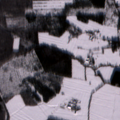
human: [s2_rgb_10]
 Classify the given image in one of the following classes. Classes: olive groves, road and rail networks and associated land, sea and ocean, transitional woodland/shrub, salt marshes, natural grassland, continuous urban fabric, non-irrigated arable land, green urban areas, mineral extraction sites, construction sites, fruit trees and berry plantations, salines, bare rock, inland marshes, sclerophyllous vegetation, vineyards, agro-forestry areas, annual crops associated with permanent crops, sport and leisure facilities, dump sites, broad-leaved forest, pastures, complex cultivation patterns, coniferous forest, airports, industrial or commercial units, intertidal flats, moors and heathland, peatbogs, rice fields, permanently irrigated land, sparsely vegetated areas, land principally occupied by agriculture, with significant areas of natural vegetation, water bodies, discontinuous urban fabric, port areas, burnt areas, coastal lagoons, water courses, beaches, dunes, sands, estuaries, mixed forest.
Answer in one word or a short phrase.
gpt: non-irrigated arable land, land principally occupied by agriculture, with significant areas of natural vegetation, broad-leaved forest, coniferous forest